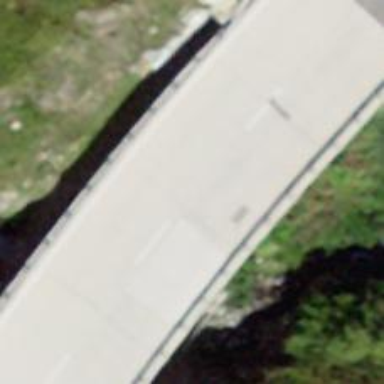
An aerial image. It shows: Primary highway bridge with asphalt surface.